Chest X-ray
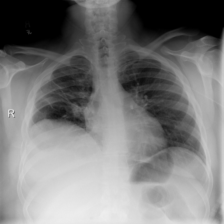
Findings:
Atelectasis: negative
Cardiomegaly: negative
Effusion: negative
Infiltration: positive
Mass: negative
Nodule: negative
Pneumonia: negative
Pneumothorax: negative
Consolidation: negative
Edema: negative
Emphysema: negative
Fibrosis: negative
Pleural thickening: positive
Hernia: negative